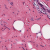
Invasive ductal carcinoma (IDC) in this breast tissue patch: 0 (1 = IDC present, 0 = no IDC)